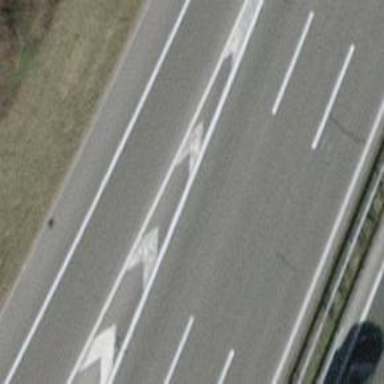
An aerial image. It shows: Asphalt motorway link.